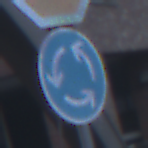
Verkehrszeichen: Kreisverkehr
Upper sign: Stop
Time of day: SunriseSunset
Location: Outdoor (Urban)
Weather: Clear
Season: NotSpecified
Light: Natural